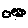
Label: cloud